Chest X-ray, AP view. Patient: 59 years old, sex M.
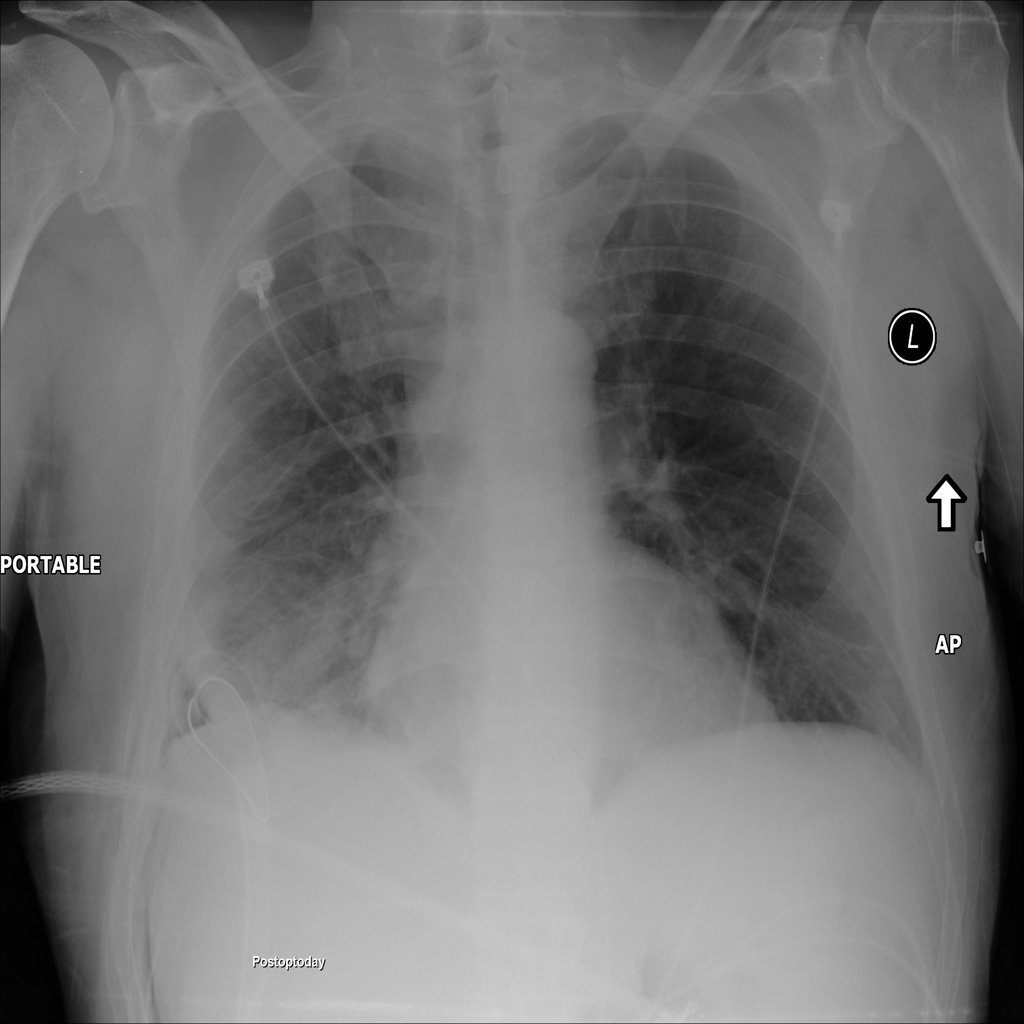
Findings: Effusion, Infiltration